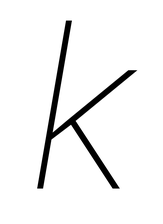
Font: Roboto-Italic_Thin_Italic